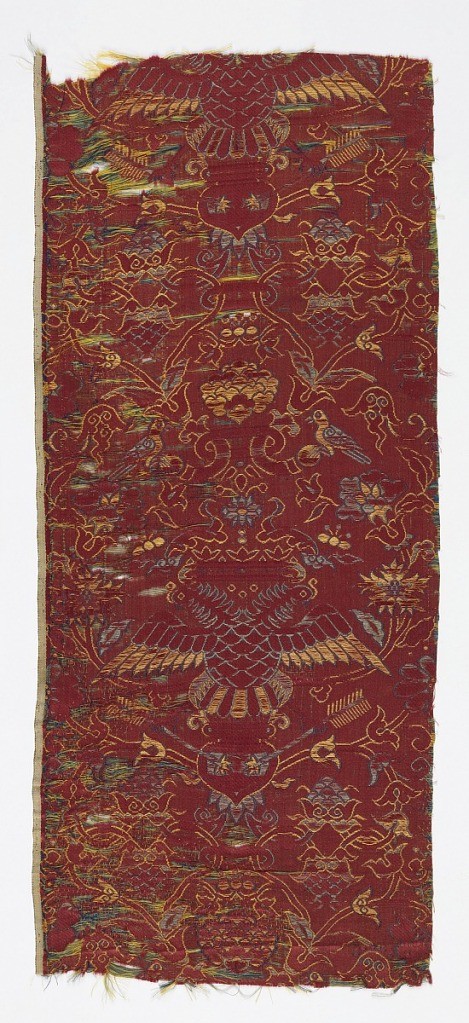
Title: Fragment
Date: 17th century
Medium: silk Technique: 8-harness satin (red) patterned by weft floats (yellow), alternate shots of which are complementary (dark and light blue); floats were bound on the front in plain weave (now worn off)
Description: Fragment with vertically symmetrical pattern of rows of a double-headed bird with outspread wings and holding arrows in its talons. Floral vines make an ogee pattern.